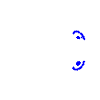
Particle: electron